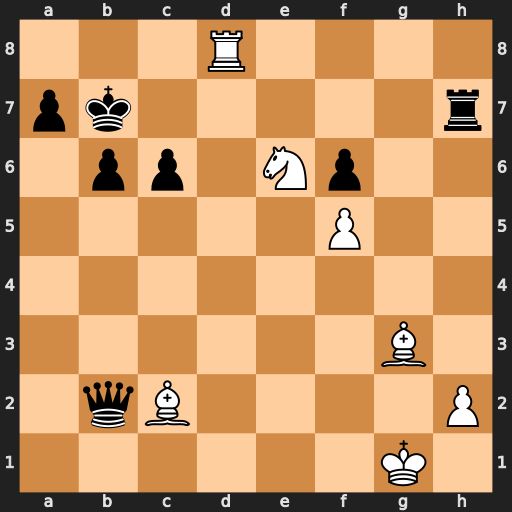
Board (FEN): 3R4/pk5r/1pp1Np2/5P2/8/6B1/1qB4P/6K1
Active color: w
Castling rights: -
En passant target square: -
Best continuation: Nc5+ bxc5 Rb8+ Ka6 Rxb2